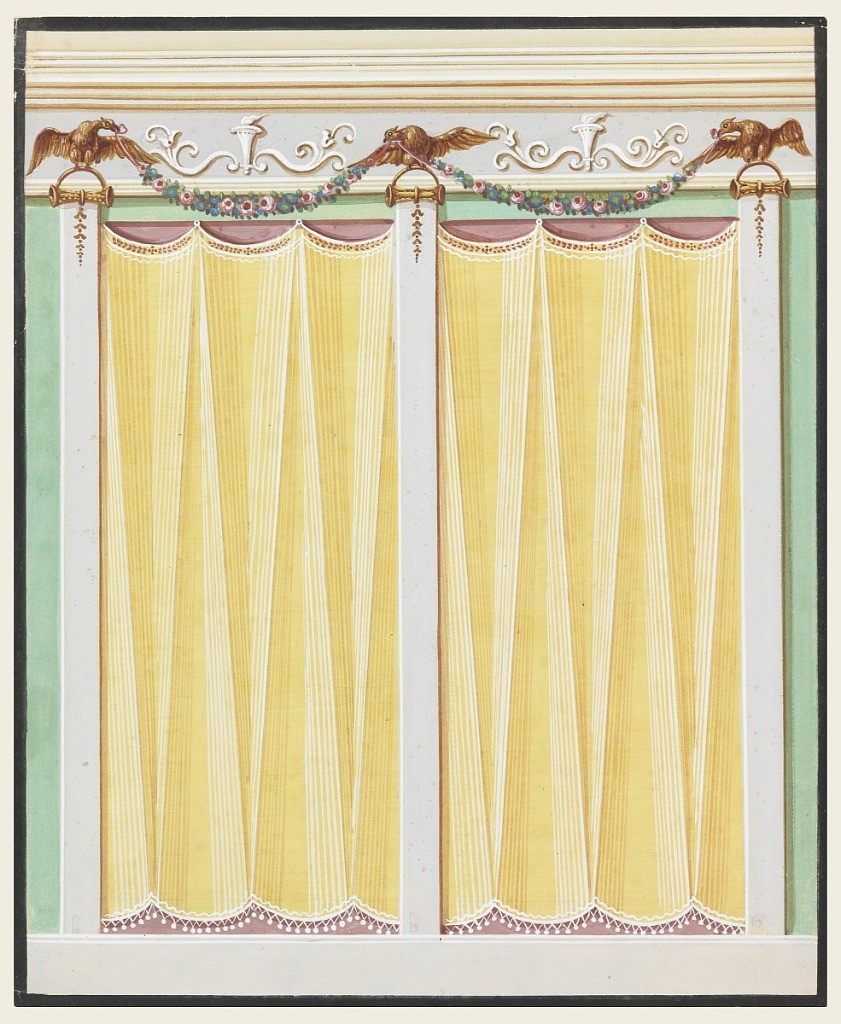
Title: Design for Painted Decoration of a Wall
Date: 1825–40
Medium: Brush and gouache, watercolor, graphite on paper
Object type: Drawing
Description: Three pilaster strips, standing upon a dado, support the entablature. They have volutes as capitals, above which arches rise, and eagles are perched. They carry flower festoons. Yellow curtains hang in the two panels between the pilasters.